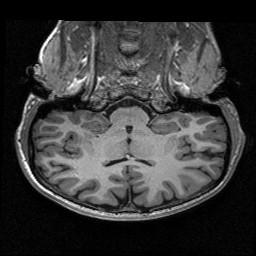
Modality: T1w
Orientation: sagittal
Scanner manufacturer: siemens
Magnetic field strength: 3 T
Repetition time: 2.53 s
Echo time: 0.00267 s